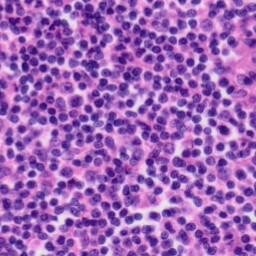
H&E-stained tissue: Tonsil